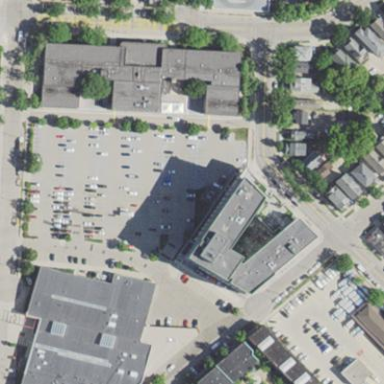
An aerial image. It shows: Commercial area.